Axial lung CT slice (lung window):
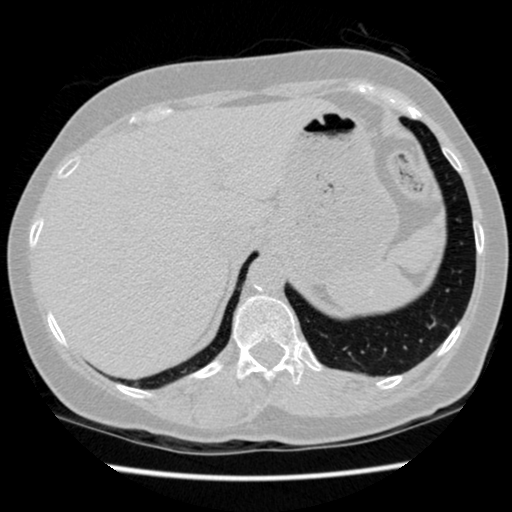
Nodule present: no